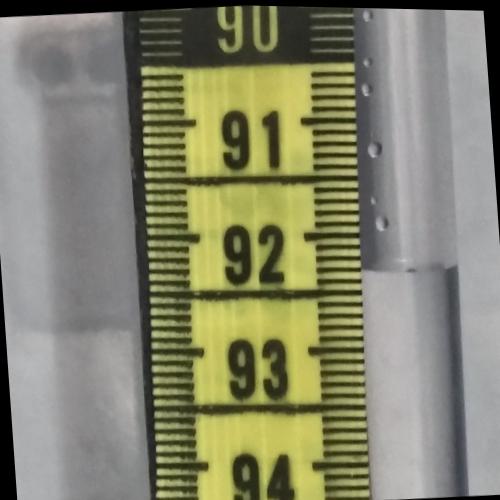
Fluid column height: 92.3 cm